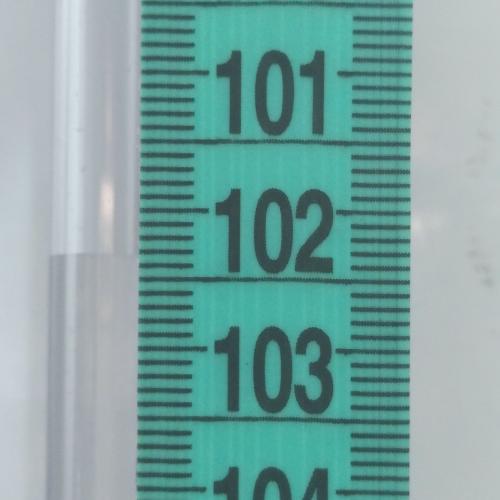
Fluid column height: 102.3 cm